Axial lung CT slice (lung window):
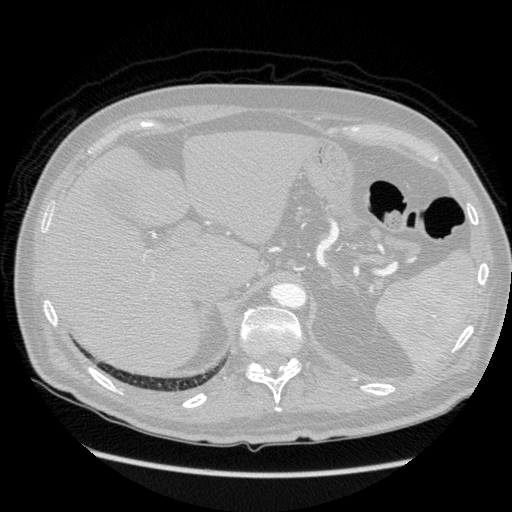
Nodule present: no